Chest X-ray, PA view. Patient: 30 years old, sex F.
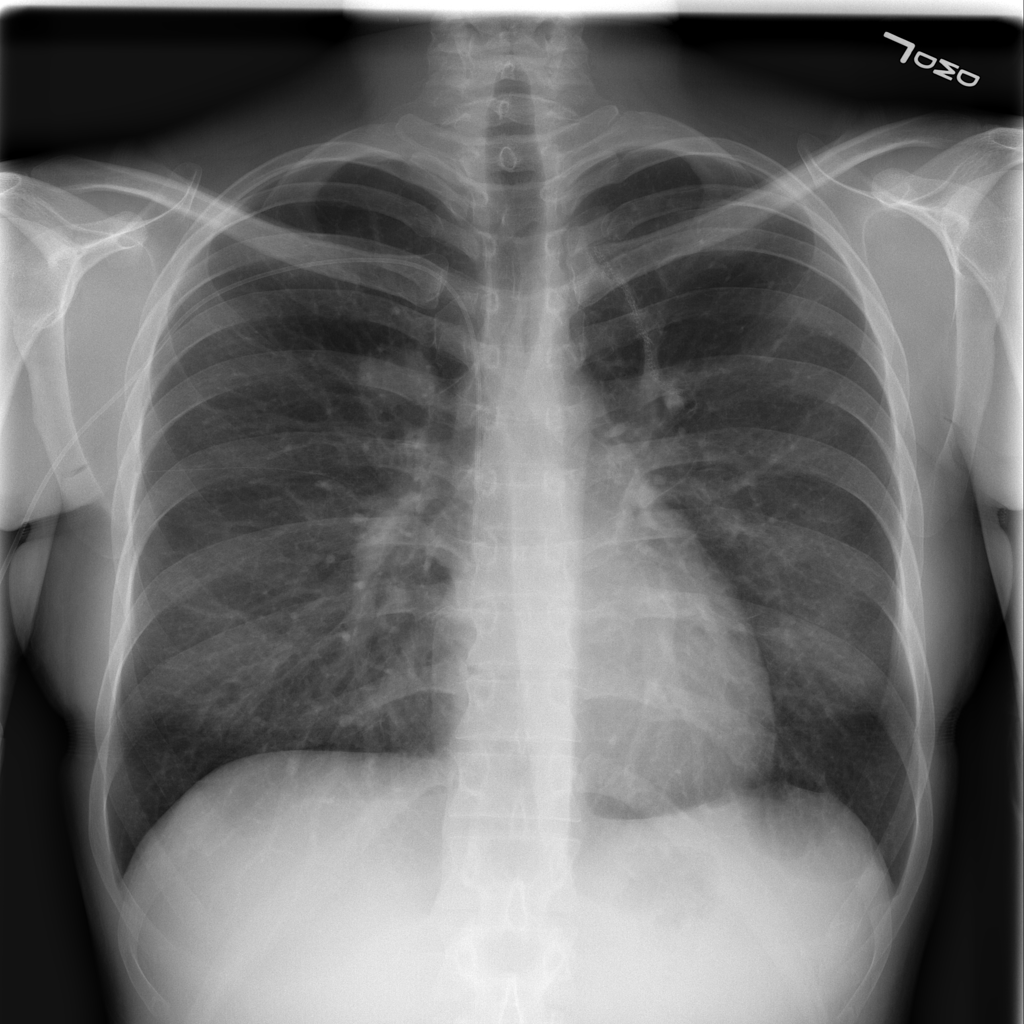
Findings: Effusion, Infiltration, Nodule